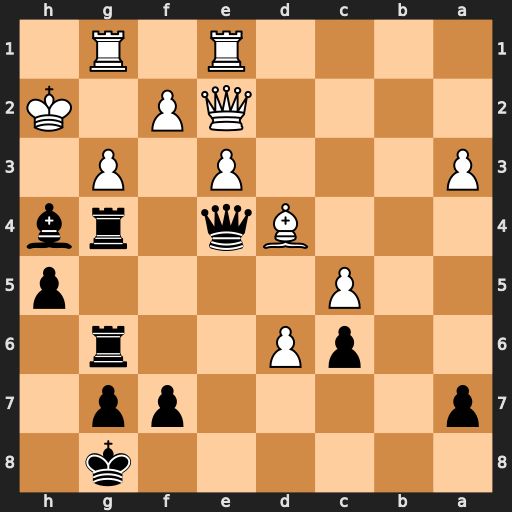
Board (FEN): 6k1/p4pp1/2pP2r1/2P4p/3Bq1rb/P3P1P1/4QP1K/4R1R1
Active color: b
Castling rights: -
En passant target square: -
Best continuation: Bxg3+ fxg3 Rh4+ gxh4 Qxh4#